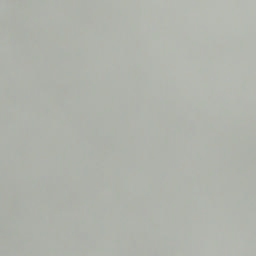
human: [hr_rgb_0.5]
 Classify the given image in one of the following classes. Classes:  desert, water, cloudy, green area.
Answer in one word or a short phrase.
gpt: cloudy